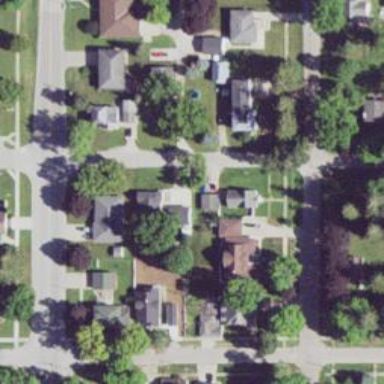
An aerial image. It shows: Alley classified as service road.